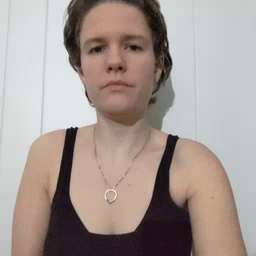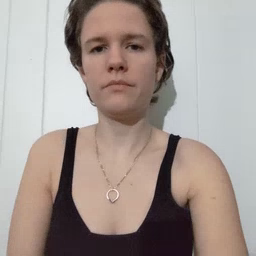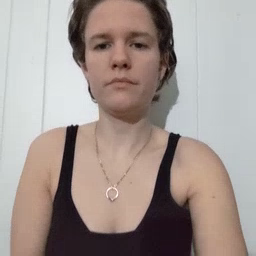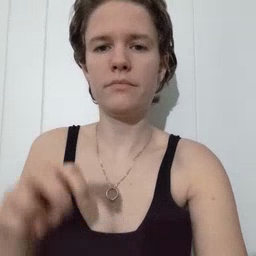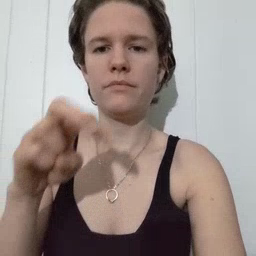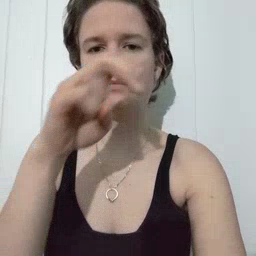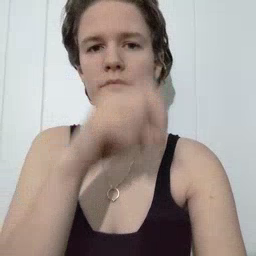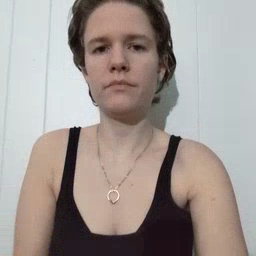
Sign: stairs